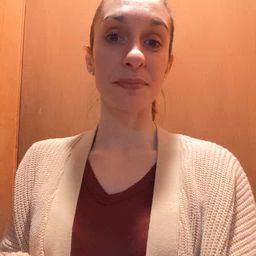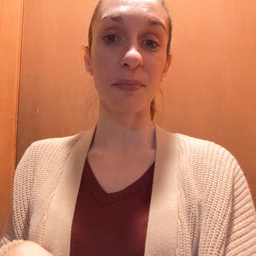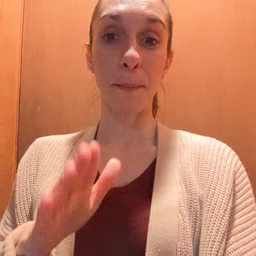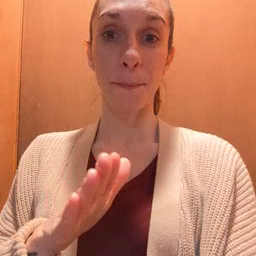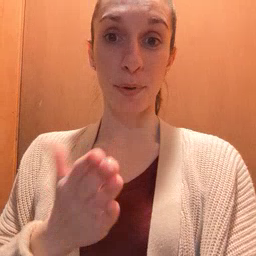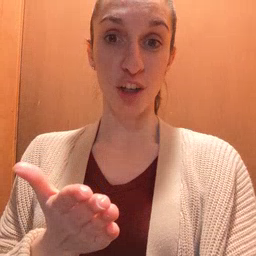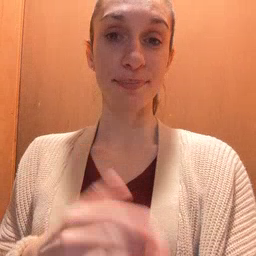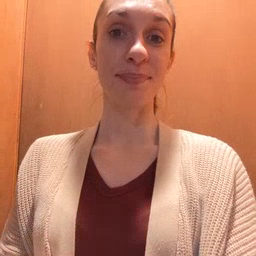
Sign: book